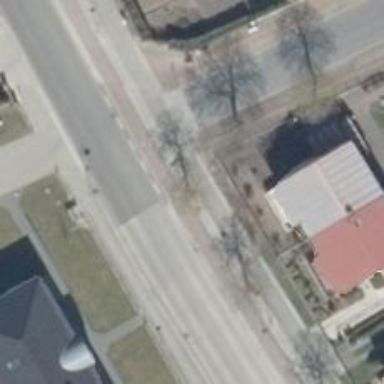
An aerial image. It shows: Deciduous broadleaved tree on the street.